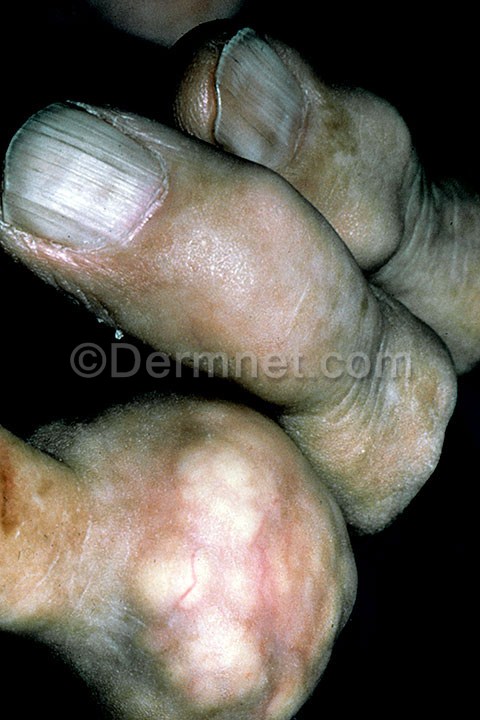
Disease: Systemic Disease